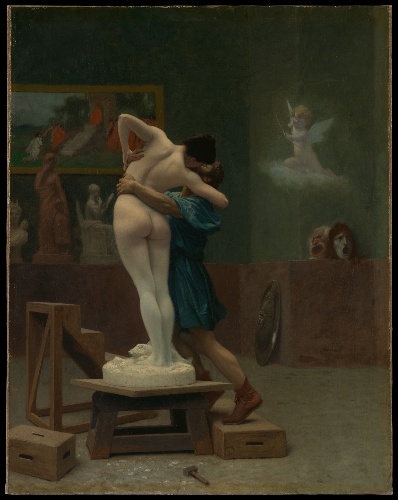
Title: Pygmalion and Galatea
Artist: Jean-Léon Gérôme
Artist bio: French, Vesoul 1824–1904 Paris
Date: ca. 1890
Object type: Painting
Classification: Paintings
Medium: Oil on canvas
Dimensions: 35 x 27 in. (88.9 x 68.6 cm)
Department: European Paintings
Credit line: Gift of Louis C. Raegner, 1927
Accession year: 1927
Repository: Metropolitan Museum of Art, New York, NY
Tags: Men|Female Nudes|Cupid|Galatea|Pygmalion|Artists